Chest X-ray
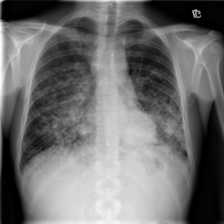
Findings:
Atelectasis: negative
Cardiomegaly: negative
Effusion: negative
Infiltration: negative
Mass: negative
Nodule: positive
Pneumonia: negative
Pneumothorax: negative
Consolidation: positive
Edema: negative
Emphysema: negative
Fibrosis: negative
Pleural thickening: negative
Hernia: negative